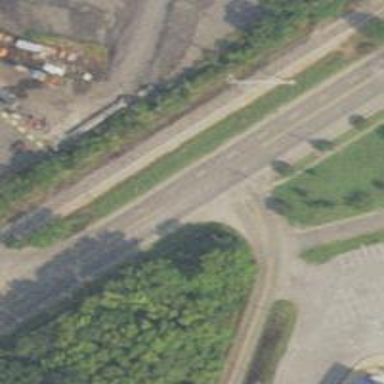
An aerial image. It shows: Railway area.